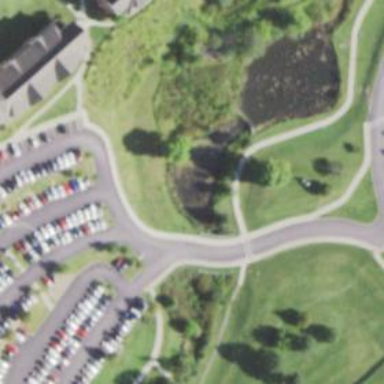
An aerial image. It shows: Disc golf hole.